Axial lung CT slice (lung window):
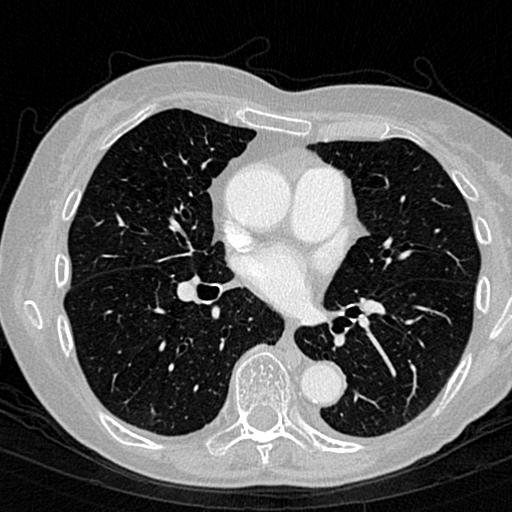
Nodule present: no